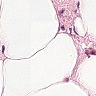
Metastatic tissue present: no